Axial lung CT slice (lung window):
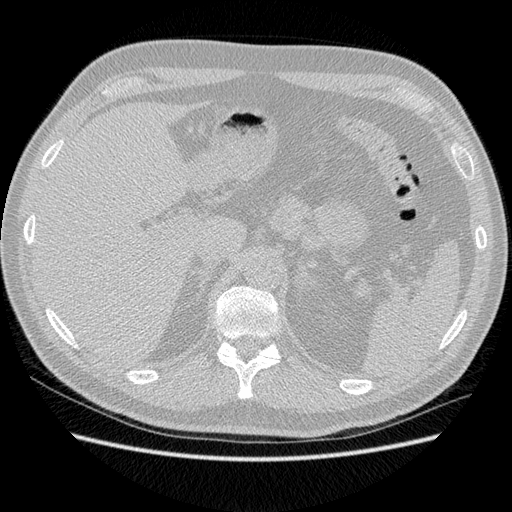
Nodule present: no